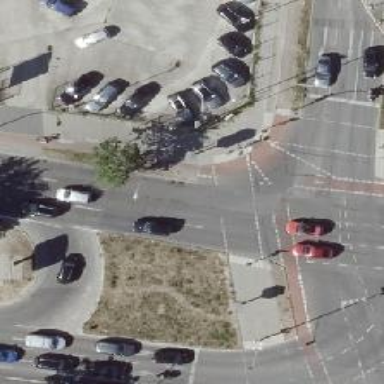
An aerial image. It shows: Crossing with traffic signals.